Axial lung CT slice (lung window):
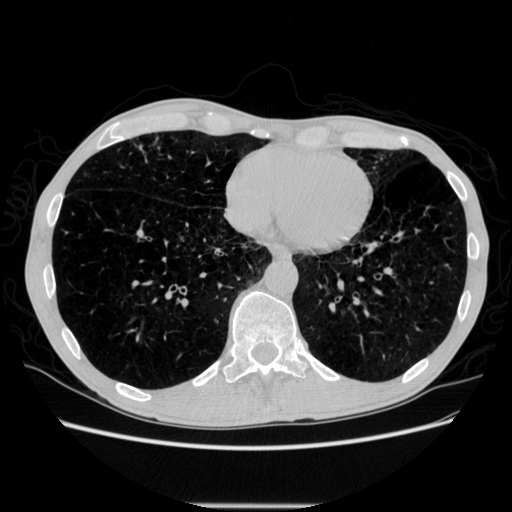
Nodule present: no